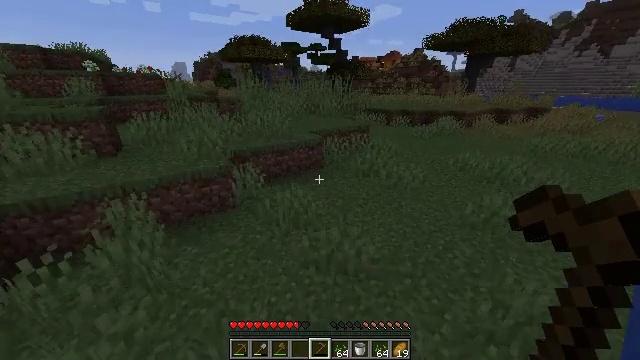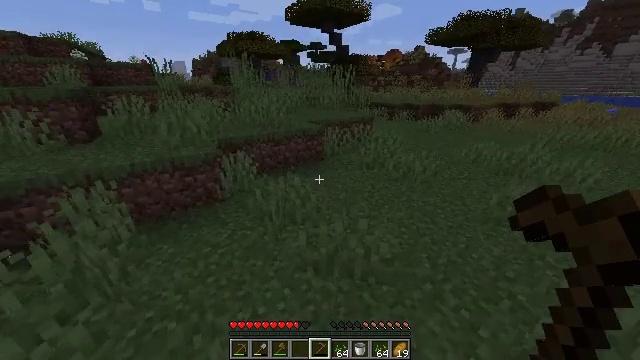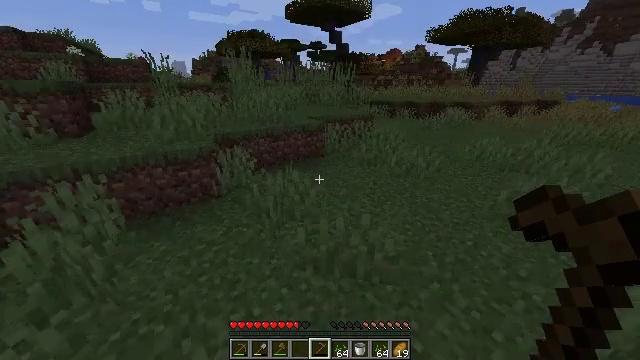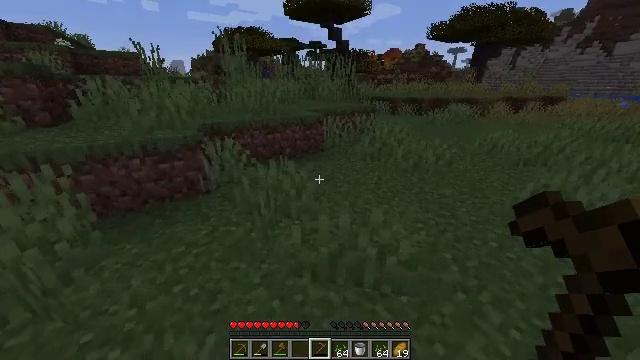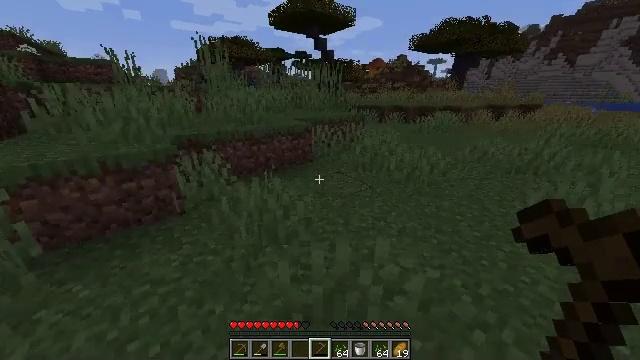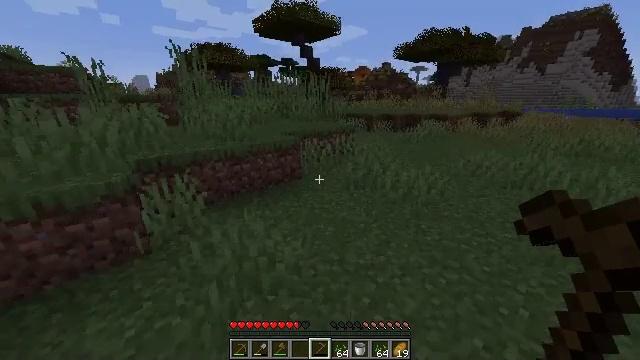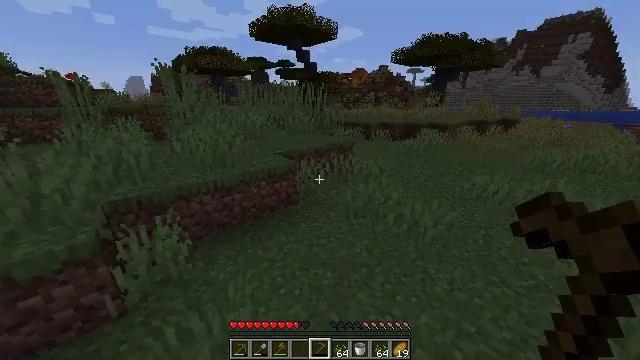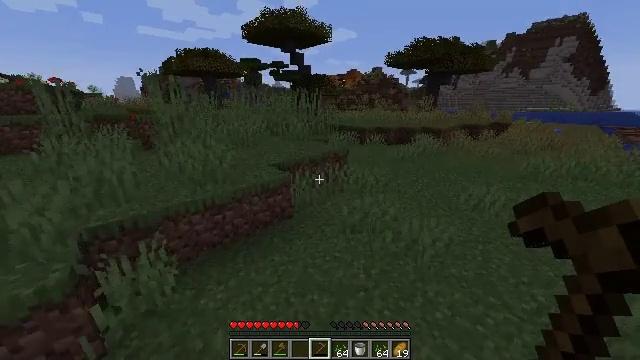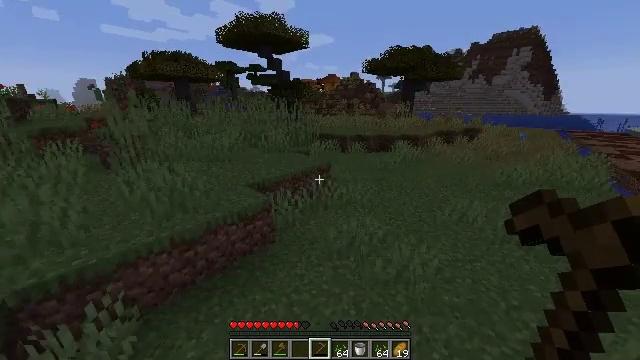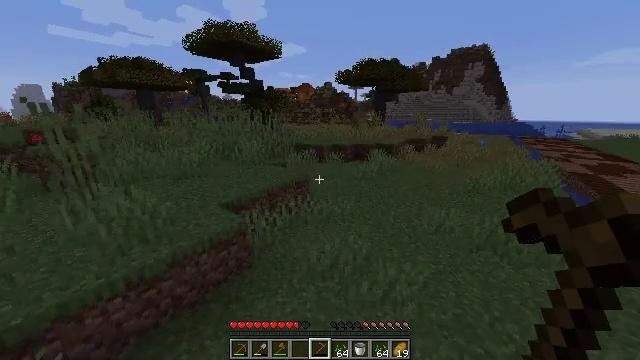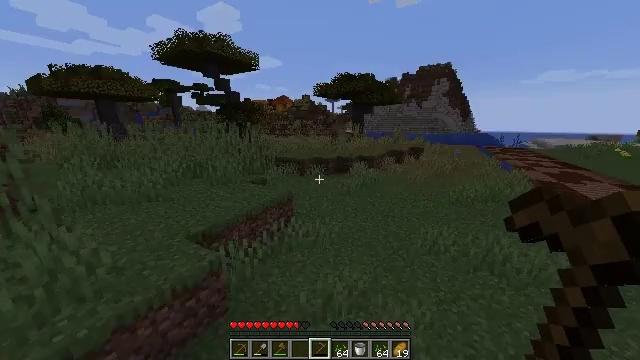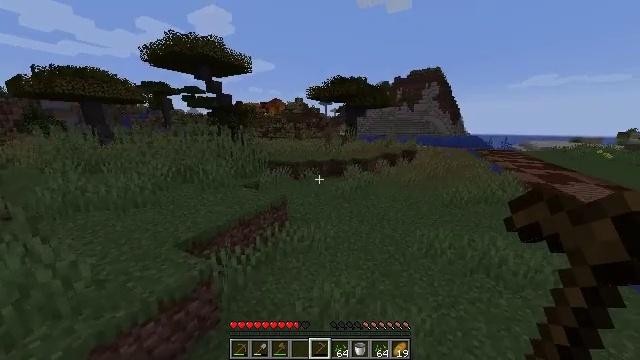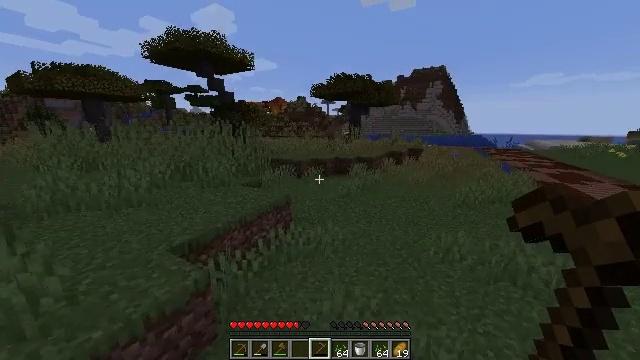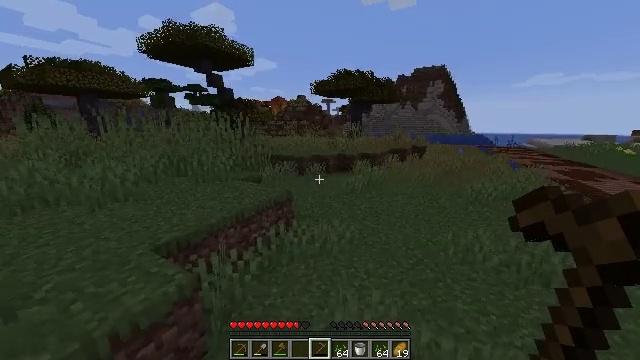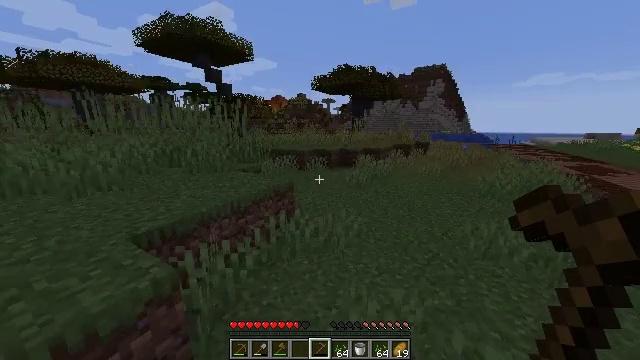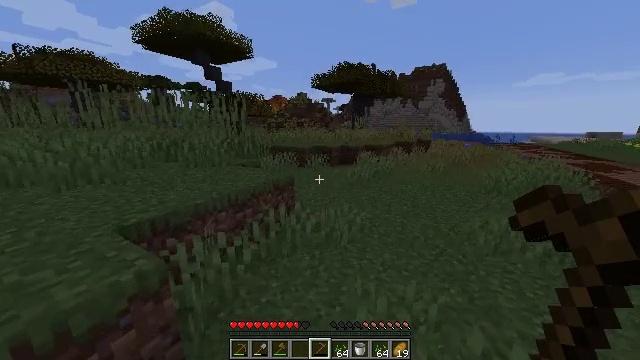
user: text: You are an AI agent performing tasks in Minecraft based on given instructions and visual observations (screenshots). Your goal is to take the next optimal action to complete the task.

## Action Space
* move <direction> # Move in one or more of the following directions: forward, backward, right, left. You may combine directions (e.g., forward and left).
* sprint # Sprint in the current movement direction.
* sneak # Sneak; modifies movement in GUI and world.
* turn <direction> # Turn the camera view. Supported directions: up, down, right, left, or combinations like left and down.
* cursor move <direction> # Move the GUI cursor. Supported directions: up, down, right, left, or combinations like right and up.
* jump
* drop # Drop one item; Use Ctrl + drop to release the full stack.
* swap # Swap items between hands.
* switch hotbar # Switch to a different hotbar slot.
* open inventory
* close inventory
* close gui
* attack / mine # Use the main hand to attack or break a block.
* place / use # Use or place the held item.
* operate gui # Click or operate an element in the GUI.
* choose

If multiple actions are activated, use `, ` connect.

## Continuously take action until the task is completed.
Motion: motion action
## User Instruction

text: Attack the orange bed to pick it up.
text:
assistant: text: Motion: move forward, sprint
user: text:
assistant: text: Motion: move forward, sprint
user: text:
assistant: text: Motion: move forward, sprint
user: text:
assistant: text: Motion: move forward, sprint, turn right and up
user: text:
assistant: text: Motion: move forward, sprint, turn right and up, jump
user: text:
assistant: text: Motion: move forward, sprint, jump
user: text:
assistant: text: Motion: move forward, sprint, turn right, jump
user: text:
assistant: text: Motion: move forward, sprint, turn right, jump
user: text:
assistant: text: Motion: move forward, sprint, turn right and up, jump
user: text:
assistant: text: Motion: move forward, sprint, turn right and up, jump
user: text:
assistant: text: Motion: move forward, sprint, turn right, jump
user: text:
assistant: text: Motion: move forward, sprint, jump
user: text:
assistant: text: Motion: move forward, sprint, jump
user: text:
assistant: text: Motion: move forward, sprint, jump
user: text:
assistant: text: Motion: move forward, sprint, jump
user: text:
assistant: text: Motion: move forward, sprint, jump
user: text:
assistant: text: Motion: move forward, sprint, jump
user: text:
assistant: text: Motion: move forward, sprint, jump
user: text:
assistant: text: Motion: move forward, sprint, turn left, jump
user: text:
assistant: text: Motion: move forward, sprint, turn right and up, jump
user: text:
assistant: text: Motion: move forward, sprint, jump
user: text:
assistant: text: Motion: move forward and move right, sprint, jump
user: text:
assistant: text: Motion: move forward and move right, sprint, jump
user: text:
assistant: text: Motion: move forward and move right, sprint, jump
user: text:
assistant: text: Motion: move forward and move right, sprint, jump
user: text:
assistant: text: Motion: move forward and move right, sprint, jump
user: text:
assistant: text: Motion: move forward and move right, sprint, jump
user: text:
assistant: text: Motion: move forward and move right, sprint, jump
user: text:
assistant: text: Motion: move forward, sprint, jump
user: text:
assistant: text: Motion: move forward, sprint, jump